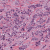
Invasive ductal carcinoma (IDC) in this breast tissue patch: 1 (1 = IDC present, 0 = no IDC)